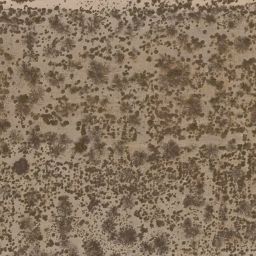
Label: chaparral